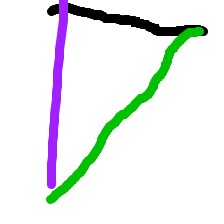
Shape: triangle